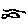
Label: fish